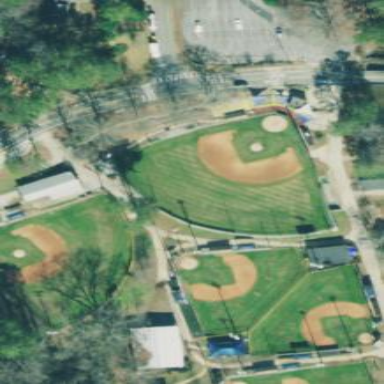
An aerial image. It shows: Baseball pitch for leisure land.